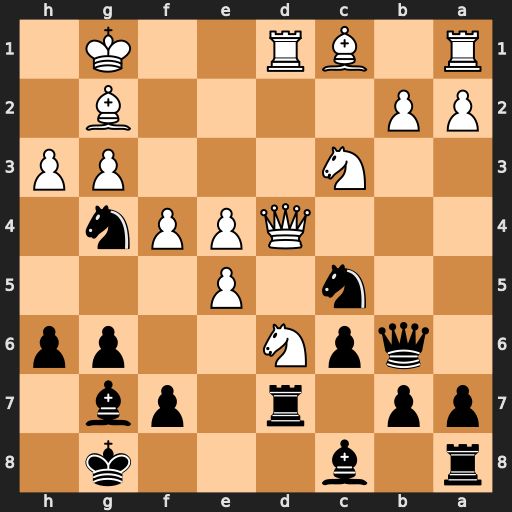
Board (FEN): r1b3k1/pp1r1pb1/1qpN2pp/2n1P3/3QPPn1/2N3PP/PP4B1/R1BR2K1
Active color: b
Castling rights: -
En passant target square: -
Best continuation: Rxd6 Nd5 cxd5